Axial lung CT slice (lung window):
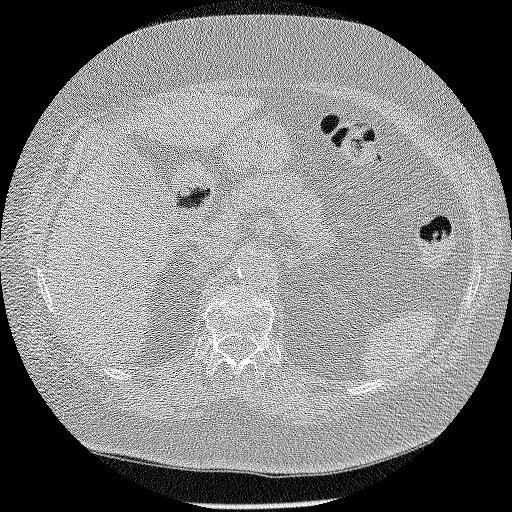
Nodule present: no